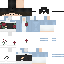
A female human skin with pale skin, wearing brown long hair dressed in a blue tshirt and black shorts, featuring a closed mouth.